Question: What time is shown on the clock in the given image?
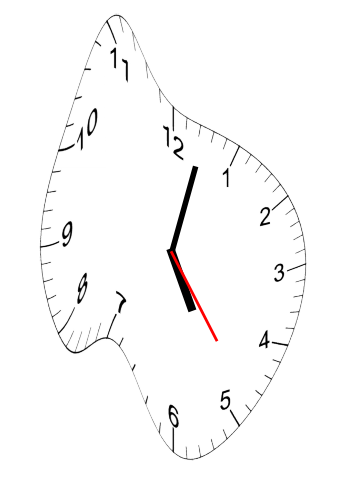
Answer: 05:02:24